Chest X-ray. View position: AP
Patient age: 24
Patient sex: M
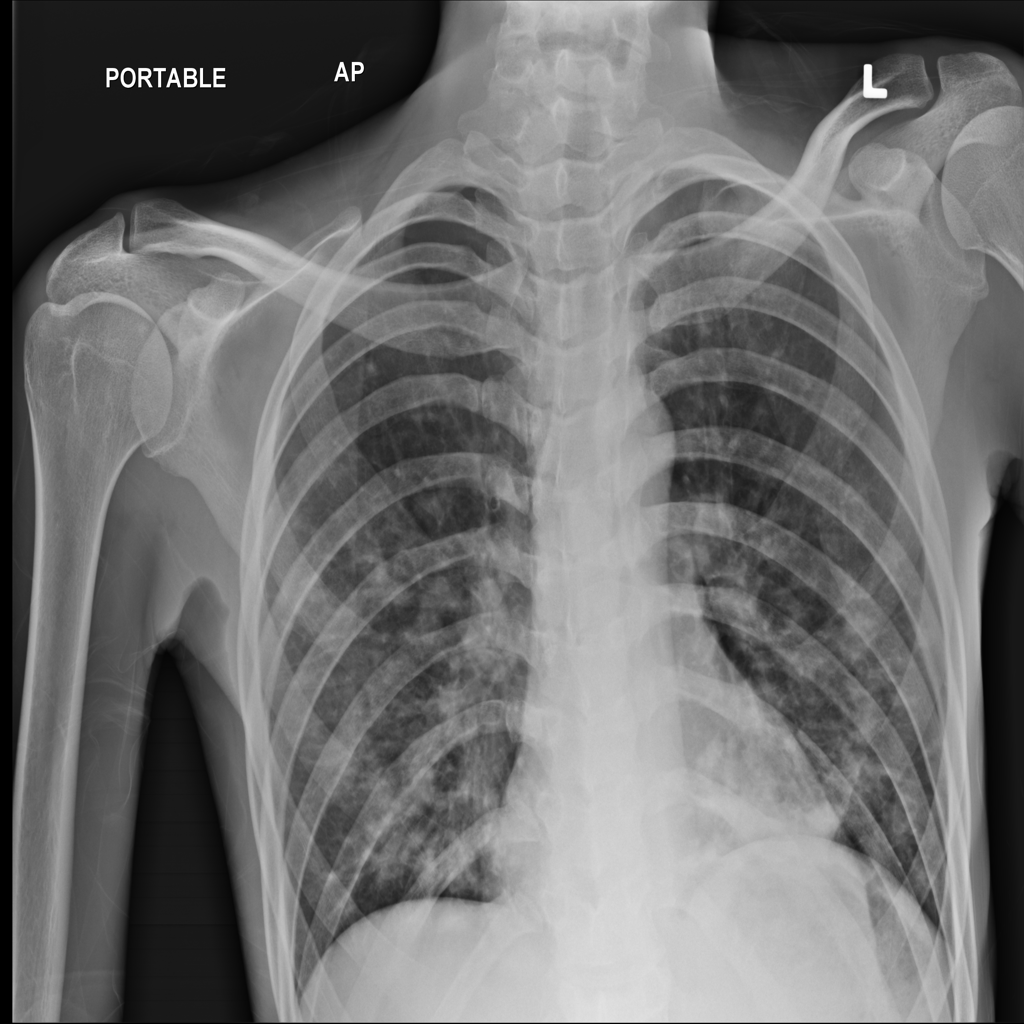
Finding: Pneumothorax